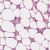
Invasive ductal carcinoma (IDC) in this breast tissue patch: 0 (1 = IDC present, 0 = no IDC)